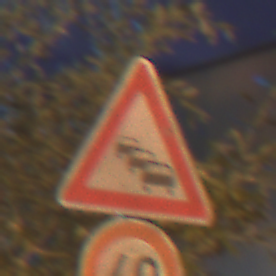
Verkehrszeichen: Stau
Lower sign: Geschwindigkeit40
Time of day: Night
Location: Outdoor (Urban)
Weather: PartlyCloudy
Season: NotSpecified
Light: Artificial